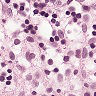
Metastatic tissue present: no